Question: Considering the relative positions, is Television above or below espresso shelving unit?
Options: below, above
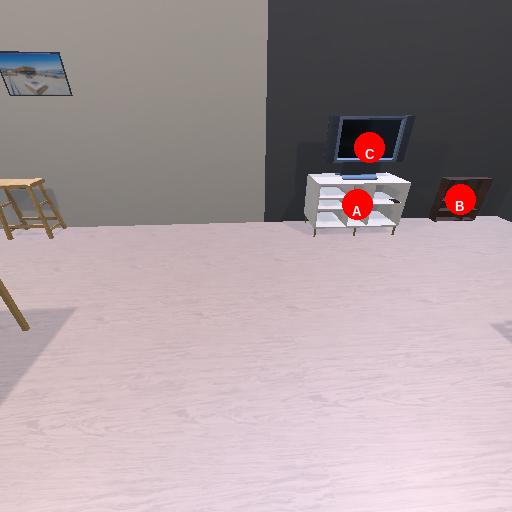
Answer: below